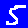
Digit: 5